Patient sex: F
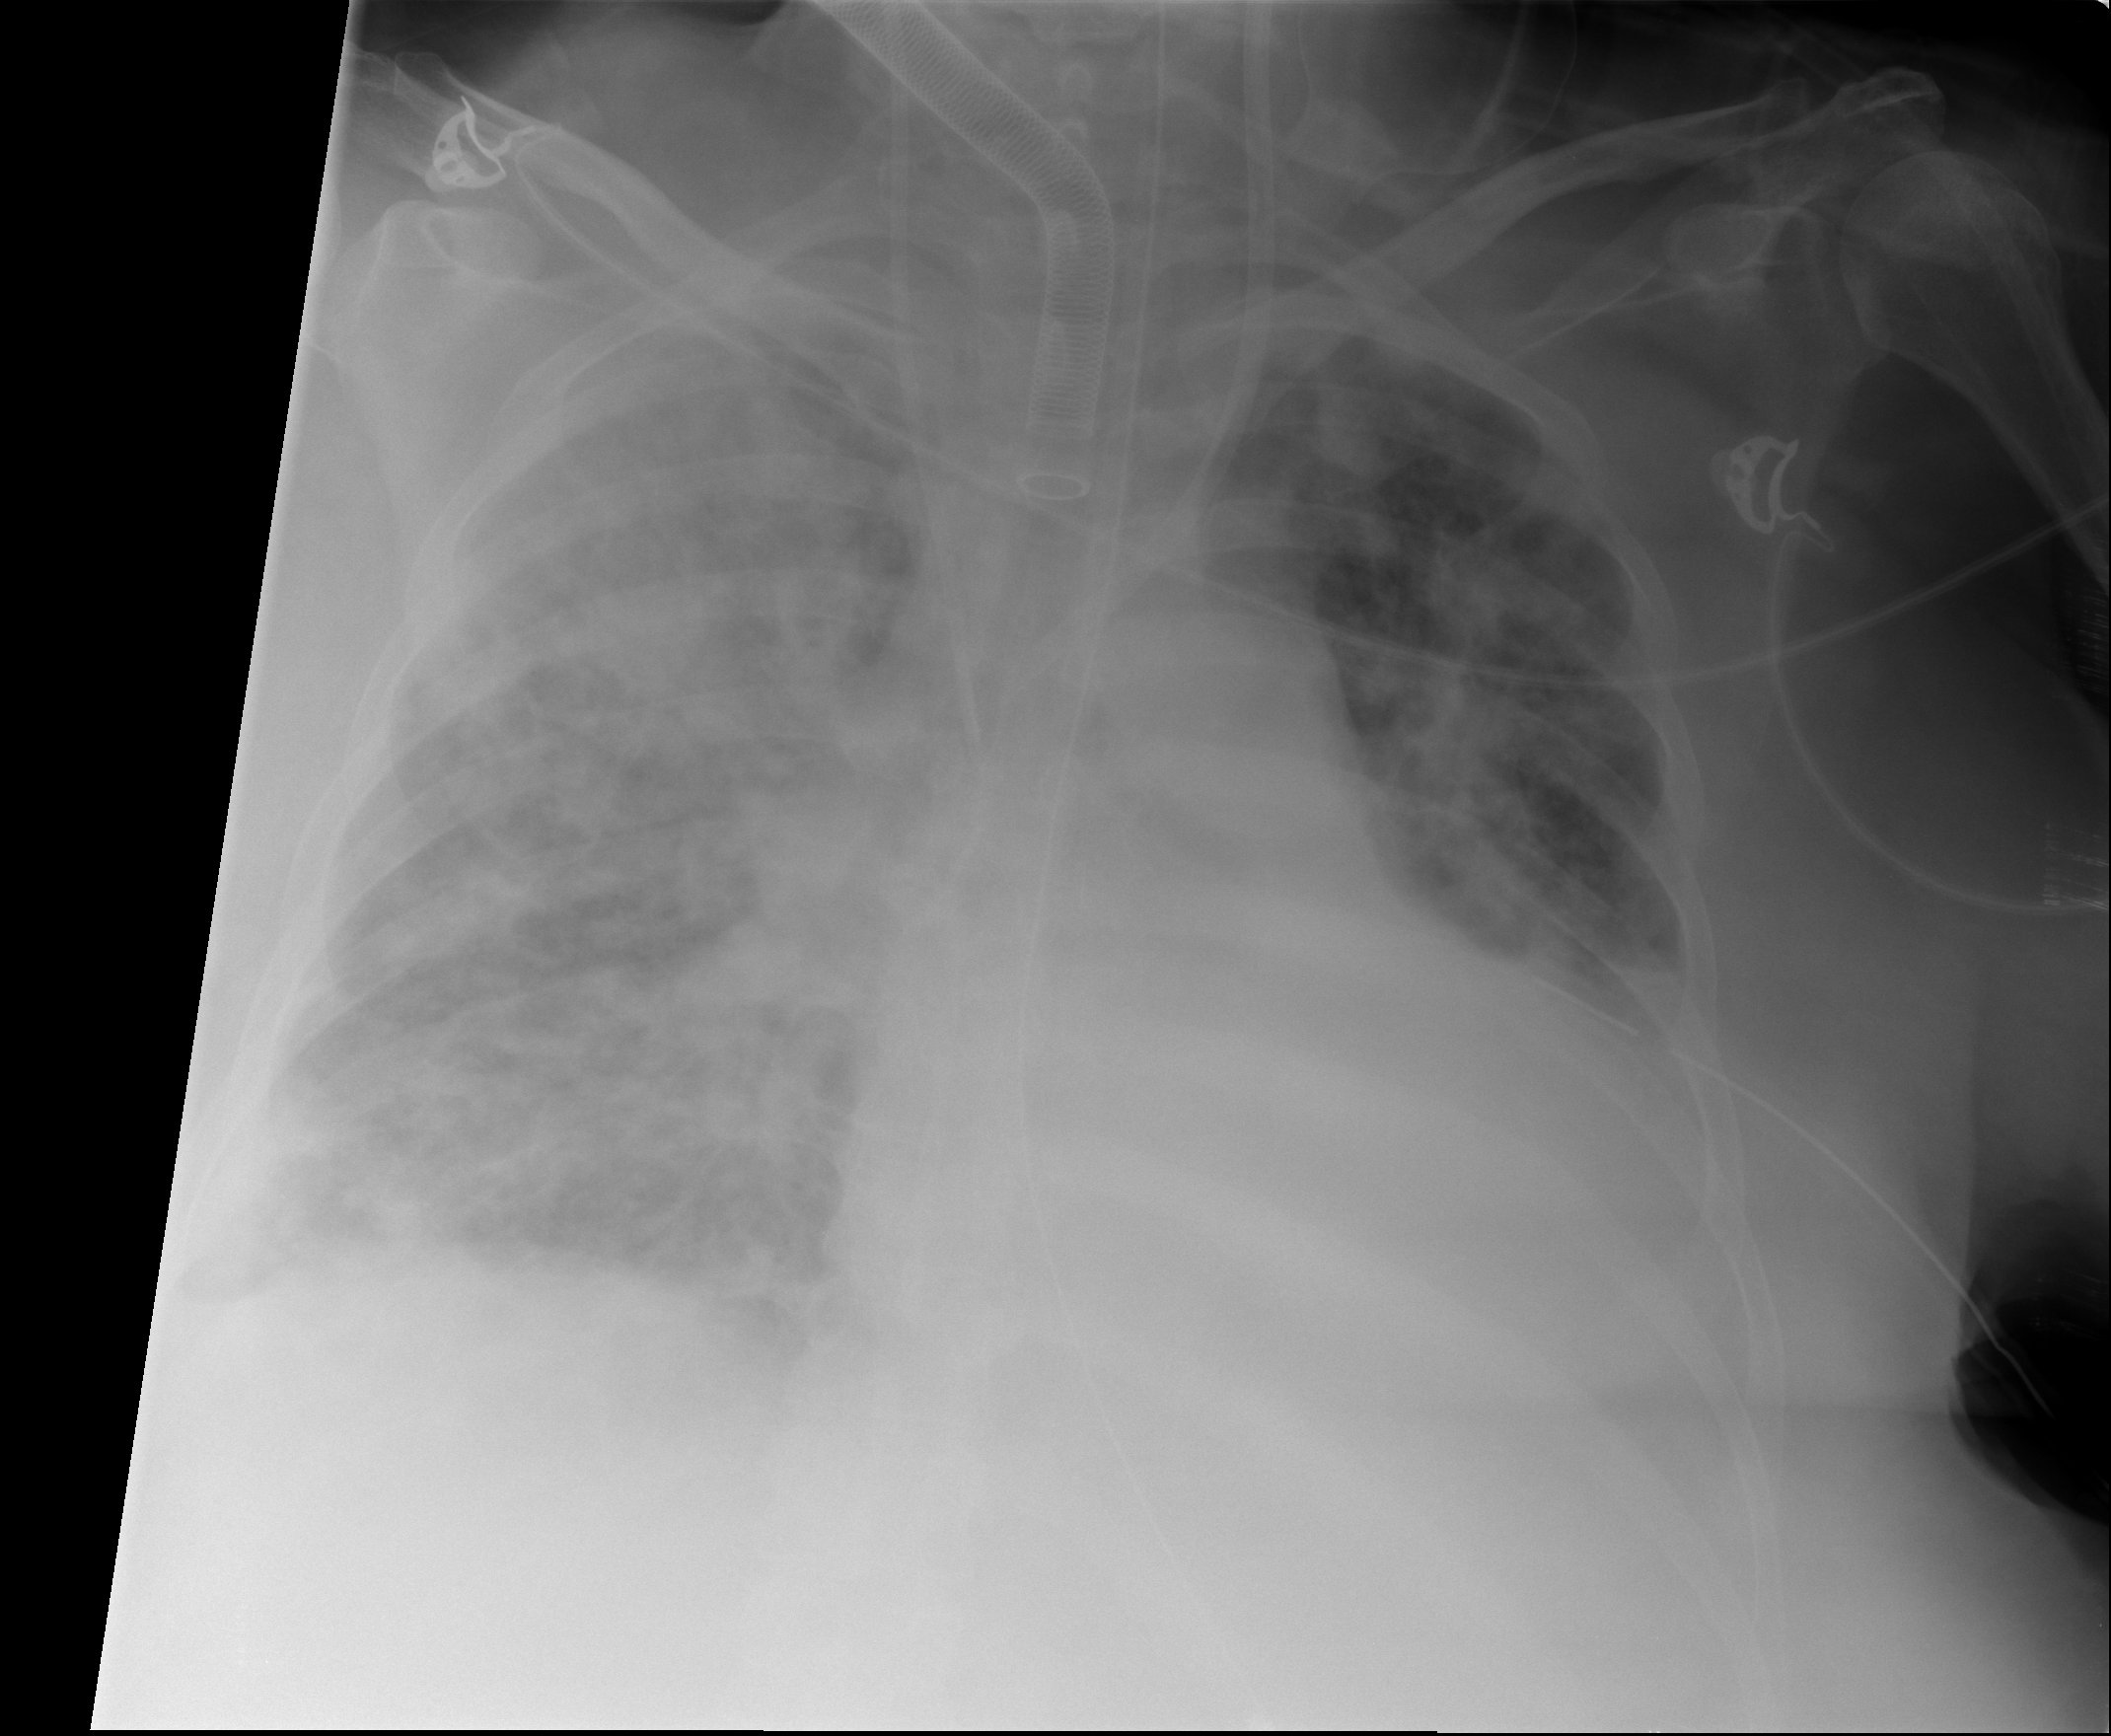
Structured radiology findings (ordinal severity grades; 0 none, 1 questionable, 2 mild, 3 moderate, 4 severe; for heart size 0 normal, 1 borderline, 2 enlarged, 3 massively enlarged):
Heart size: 2
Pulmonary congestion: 2
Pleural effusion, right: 2
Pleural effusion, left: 3
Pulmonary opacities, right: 4
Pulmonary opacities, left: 3
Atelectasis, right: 3
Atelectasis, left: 3